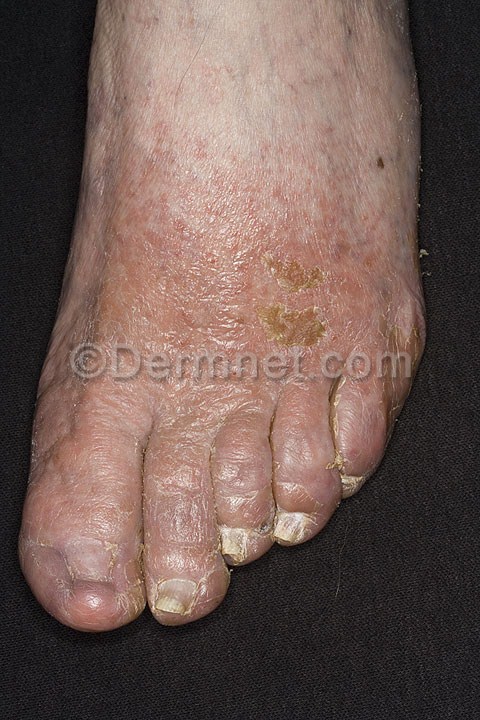
Disease: Eczema Photos